Question: I am displaying a string that has HTML code in it:
'<div style="font-size: 14px" ng-bind="currentBook.description"></div>'
put it displays the HTML code instead of interpreting the elements:

When I use 'ng-bind' and 'ng-bind-unsafe', it shows nothing.
# Addendum
I added a reference to sanitize but 'ng-bind' and 'ng-bind-unsafe' still show nothing:
'''
<script src="http://ajax.googleapis.com/ajax/libs/angularjs/1.2.26/angular.min.js"></script>
<script src="http://ajax.googleapis.com/ajax/libs/angularjs/1.2.26/angular-route.js"></script>
<script src="http://ajax.googleapis.com/ajax/libs/angularjs/1.3.8/angular-sanitize.js"></script>
'''
Ok, I added the ngSanitize 'var app = angular.module('app', ['ngSanitize']);' and now it works.
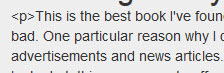
Answer: It looks like you missed please see demo below
You can find more here
<URL>$sanitize
'''
var app = angular.module('app', ['ngSanitize']);
app.controller('firstCtrl', function($scope, $sce) {
$scope.currentBook = {
description: "<p>some description</p>"
};
});
'''
'''
<script src="//ajax.googleapis.com/ajax/libs/angularjs/1.3.8/angular.min.js"></script>
<script src="//ajax.googleapis.com/ajax/libs/angularjs/1.3.8/angular-sanitize.js"></script>
<body ng-app="app">
<div ng-controller="firstCtrl">
<div style="font-size: 14px" ng-bind-html="currentBook.description"></div>
</div>
</body>
'''